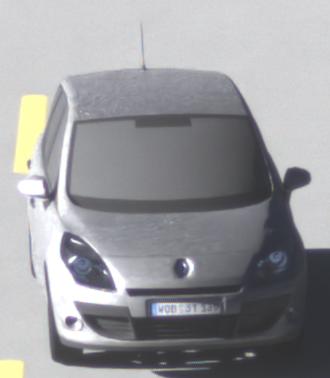
Make: Renault
Model: Scénic 1.6 16V 110
Detailed model: Scénic (III)
Model produced from: 2009/06
Model produced until: 2010/08
Doors: 5
Color: white
Road condition: dry road
Daytime: sunrise or sunset
Contrast: medium contrast